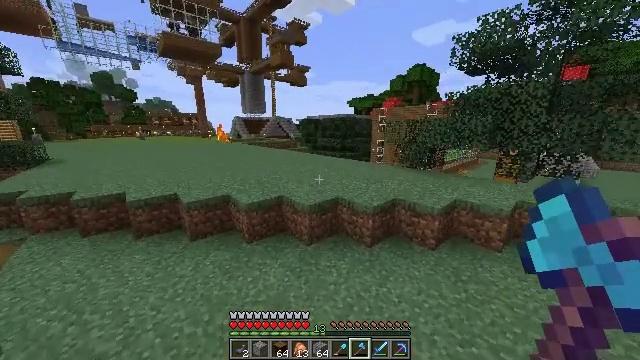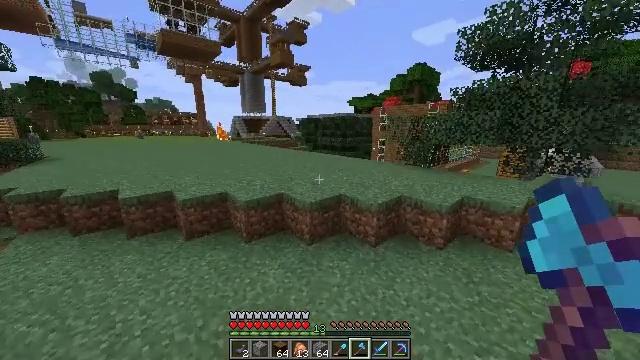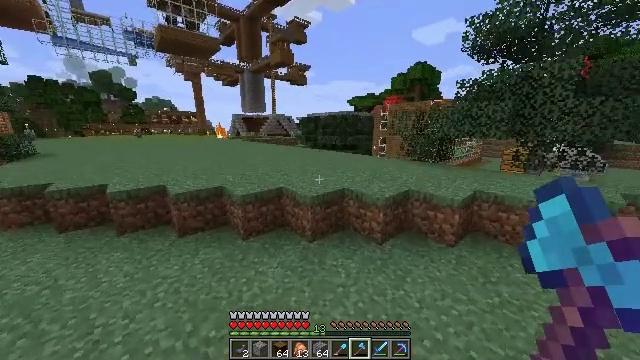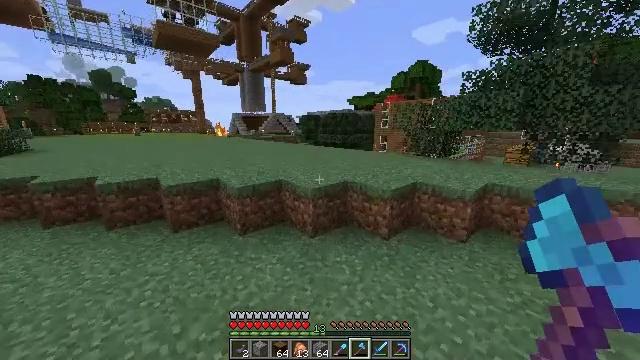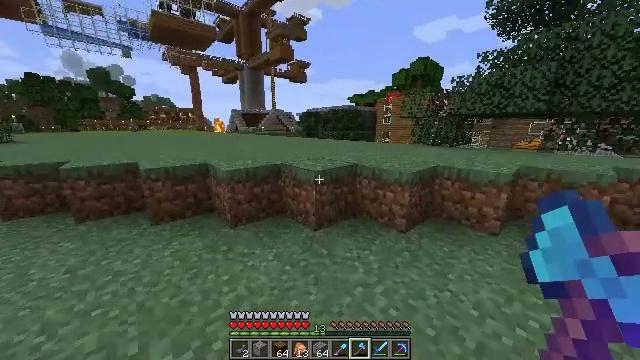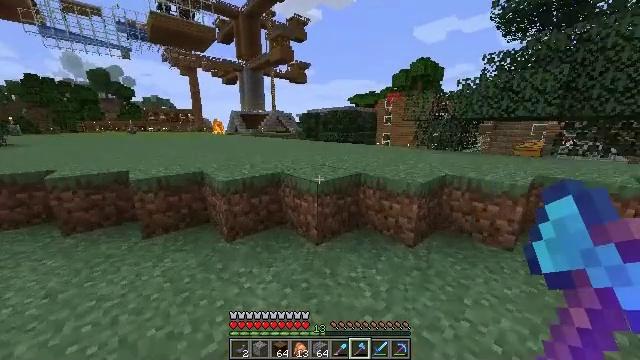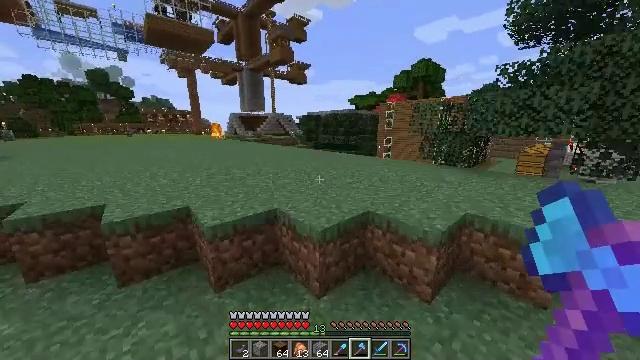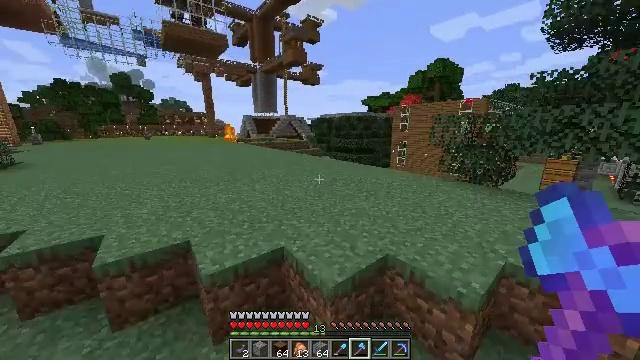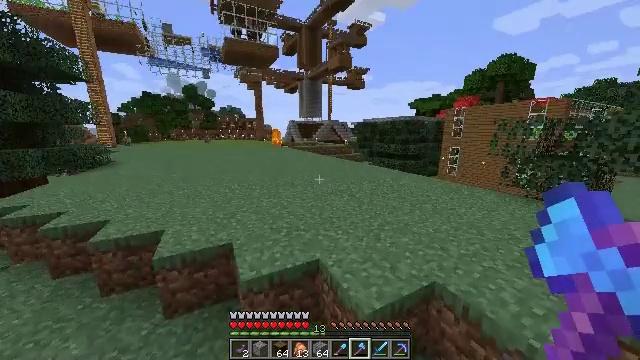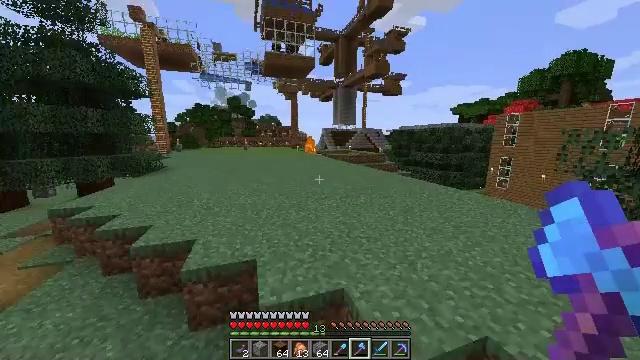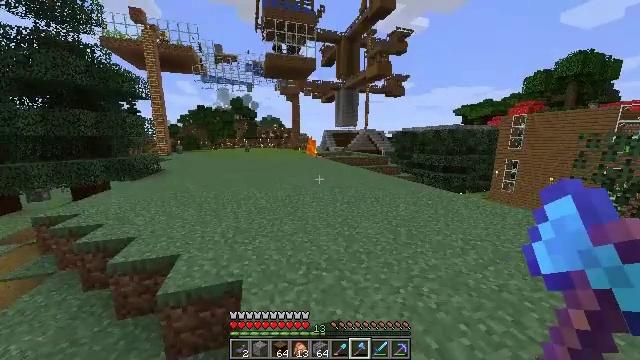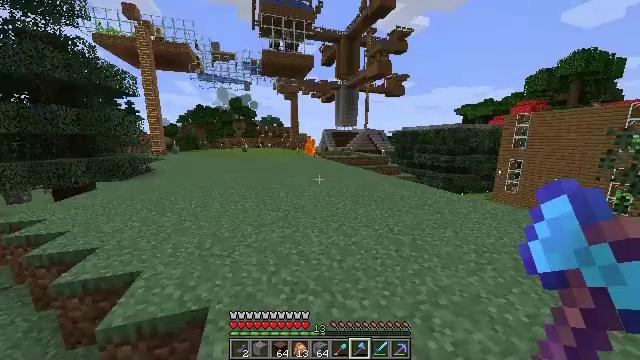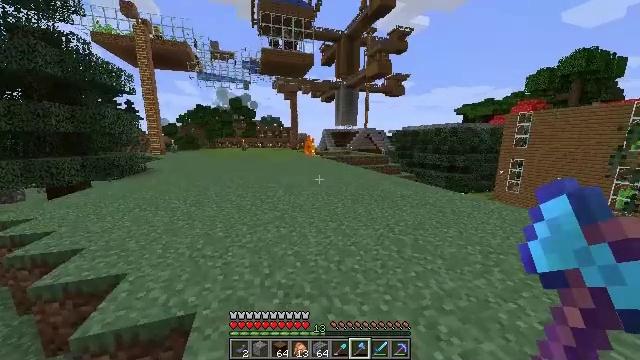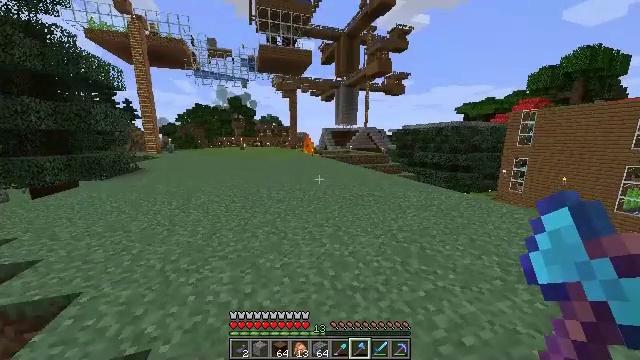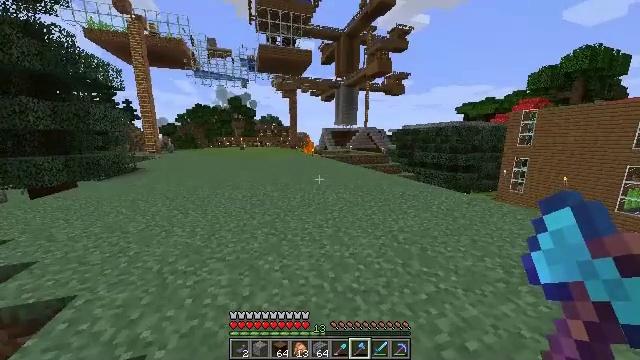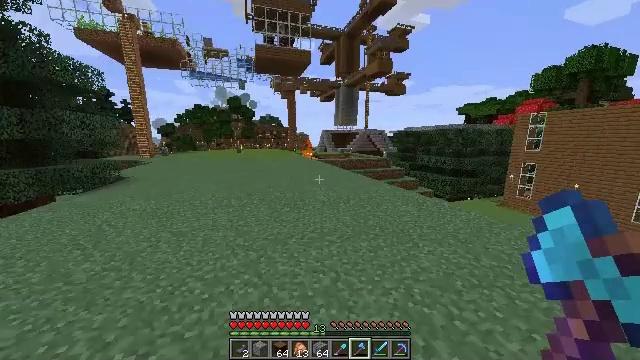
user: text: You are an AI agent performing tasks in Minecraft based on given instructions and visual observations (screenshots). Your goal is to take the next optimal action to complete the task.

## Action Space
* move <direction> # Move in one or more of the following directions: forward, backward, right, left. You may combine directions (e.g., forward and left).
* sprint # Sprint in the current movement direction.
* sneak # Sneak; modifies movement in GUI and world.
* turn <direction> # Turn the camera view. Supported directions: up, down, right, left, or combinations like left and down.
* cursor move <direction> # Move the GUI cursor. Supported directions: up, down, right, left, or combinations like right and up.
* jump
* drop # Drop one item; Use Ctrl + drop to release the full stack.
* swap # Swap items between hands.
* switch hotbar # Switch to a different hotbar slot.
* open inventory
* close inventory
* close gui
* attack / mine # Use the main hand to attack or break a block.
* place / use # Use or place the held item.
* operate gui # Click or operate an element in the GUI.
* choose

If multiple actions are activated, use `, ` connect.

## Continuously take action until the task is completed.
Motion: motion action
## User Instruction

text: Collect wheat crops.
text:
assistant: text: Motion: move forward, jump
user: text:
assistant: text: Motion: move forward, jump
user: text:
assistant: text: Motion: move forward, jump
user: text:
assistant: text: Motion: move forward, jump
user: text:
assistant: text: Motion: move forward, sprint, jump
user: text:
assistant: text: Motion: move forward, sprint, jump
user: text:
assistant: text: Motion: move forward, sprint, turn left, jump
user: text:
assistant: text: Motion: move forward, turn left and up, jump
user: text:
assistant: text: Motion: move forward, turn left and up, jump
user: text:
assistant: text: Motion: move forward, jump
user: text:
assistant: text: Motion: move forward, jump
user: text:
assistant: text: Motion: move forward, jump
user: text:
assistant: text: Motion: move forward, jump
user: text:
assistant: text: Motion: move forward, jump
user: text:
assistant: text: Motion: move forward, sprint, jump
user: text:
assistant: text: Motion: move forward, sprint, jump
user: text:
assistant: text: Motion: move forward, sprint, jump
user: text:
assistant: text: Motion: move forward, sprint, jump
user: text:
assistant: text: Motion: move forward, jump
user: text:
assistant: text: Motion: move forward, jump
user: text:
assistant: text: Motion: move forward, jump
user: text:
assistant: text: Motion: move forward, jump
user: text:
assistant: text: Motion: move forward, jump
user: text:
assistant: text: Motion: move forward, jump
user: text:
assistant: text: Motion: move forward, sprint, jump
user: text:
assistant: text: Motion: move forward, sprint, jump
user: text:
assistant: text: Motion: move forward, sprint, jump
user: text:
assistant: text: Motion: move forward, sprint, jump
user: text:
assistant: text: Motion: move forward, jump
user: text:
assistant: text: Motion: move forward, jump